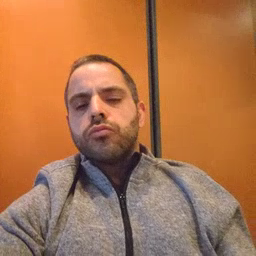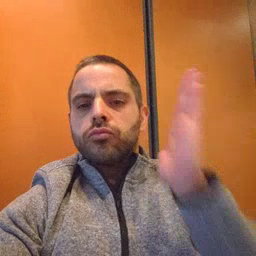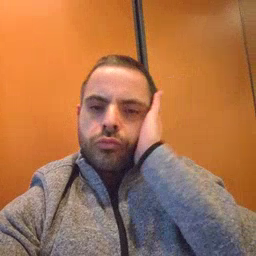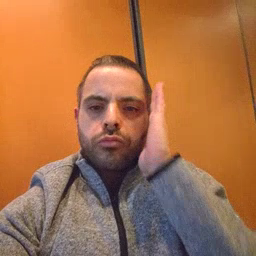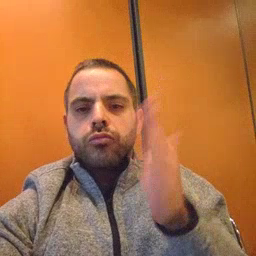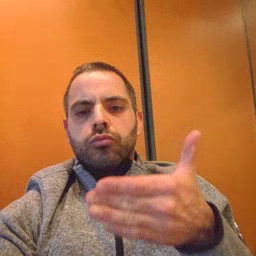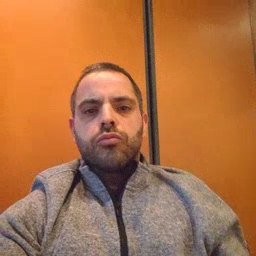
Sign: bedroom